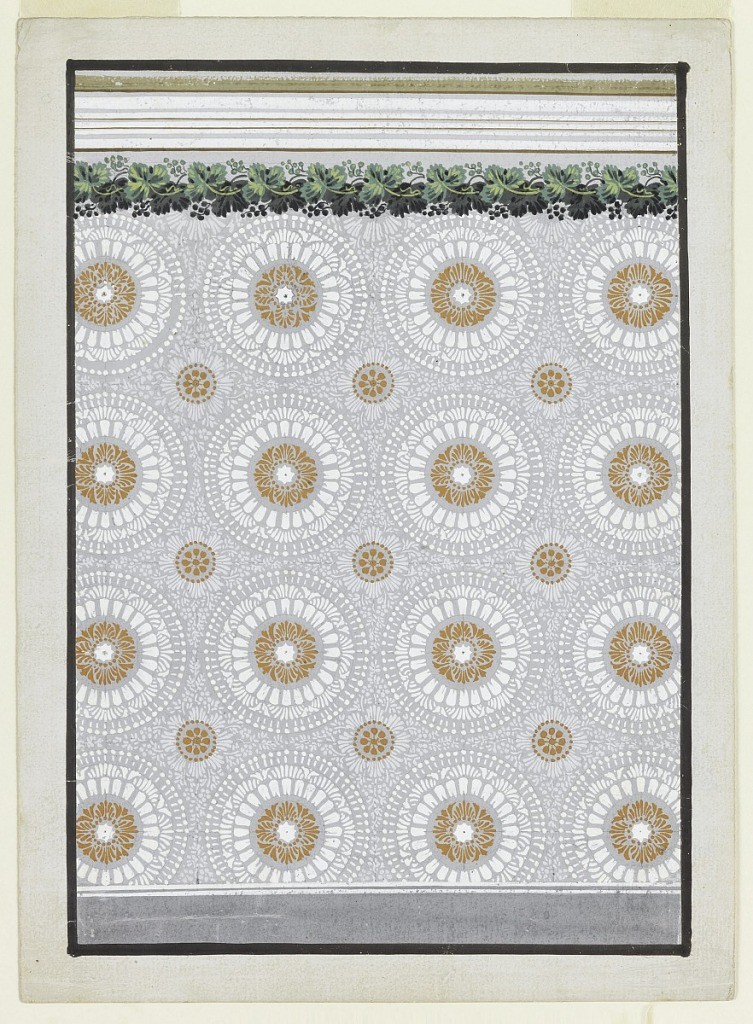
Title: Wallpaper Design
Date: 1835–50
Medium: Brush and gouache, graphite on heavy white paper
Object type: Drawing
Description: A dado is shown at the bottom, an entablature on top. The panel is decorated with horizontal rows of great petal discs. Small petal rosettes and flower boughs are in the wedges. A vine garland is on top; its upper part is shown against a gray background.